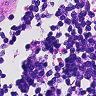
Metastatic tissue present: no